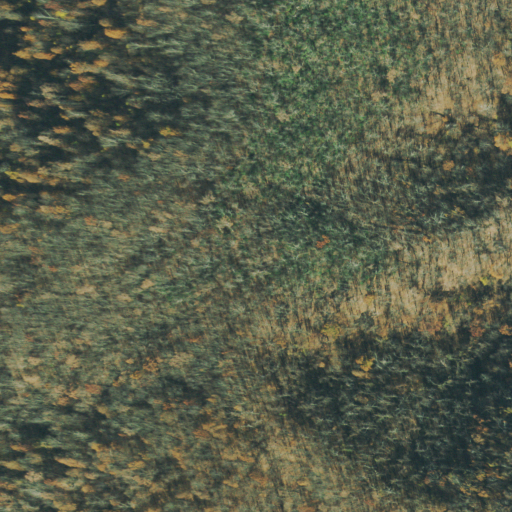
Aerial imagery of mountain in Tennessee named Grassy Mountain containing only deciduous forest